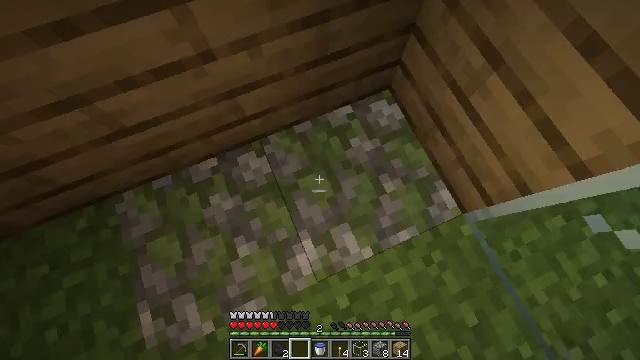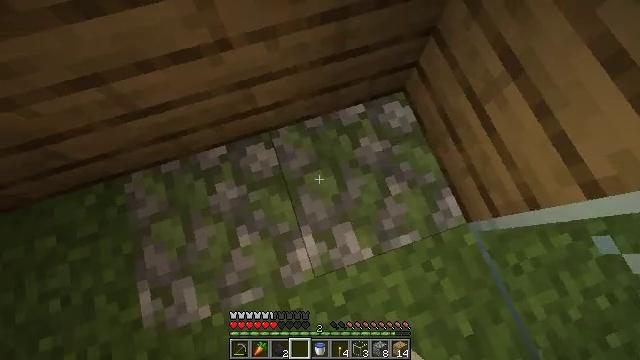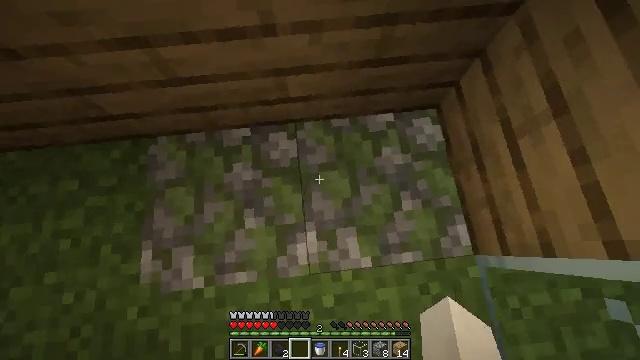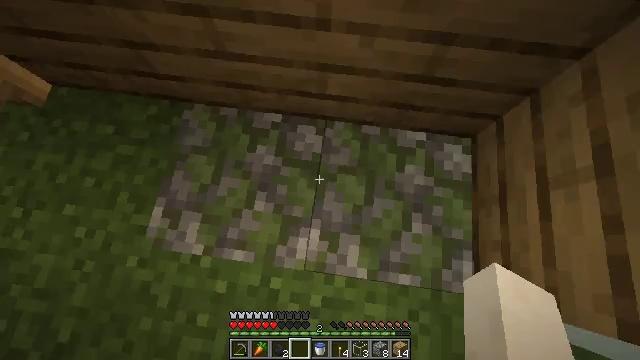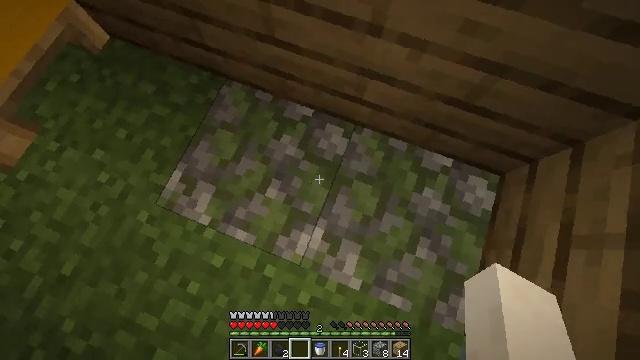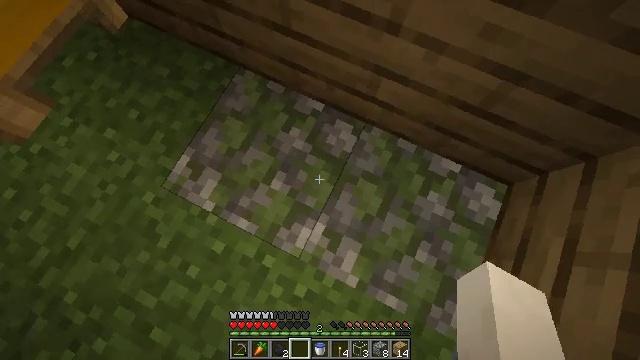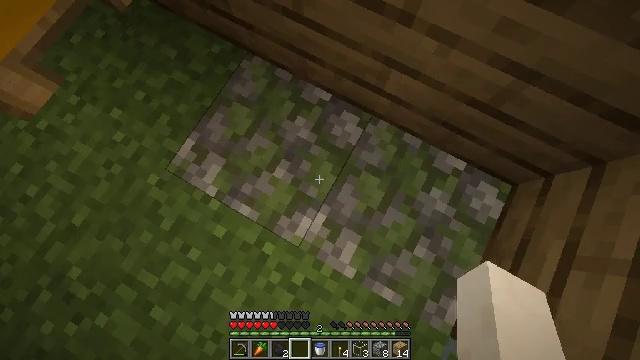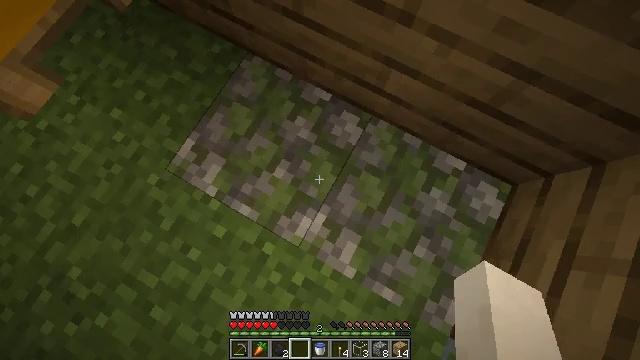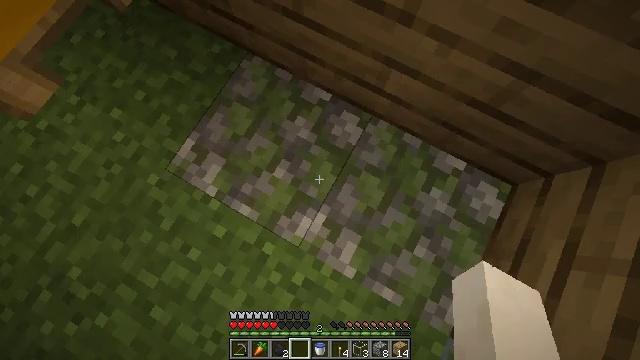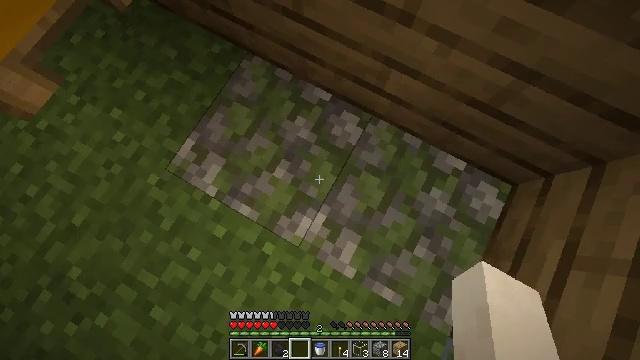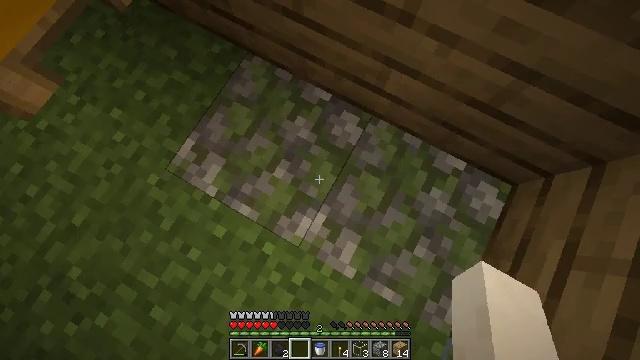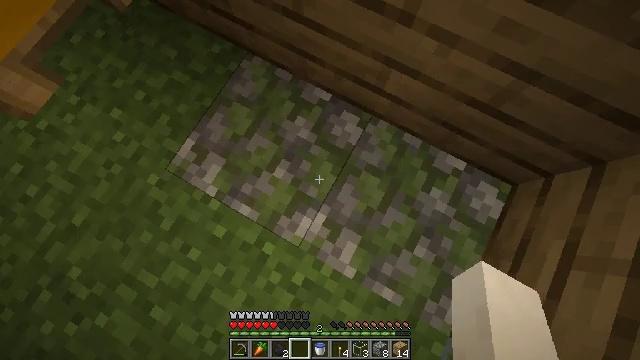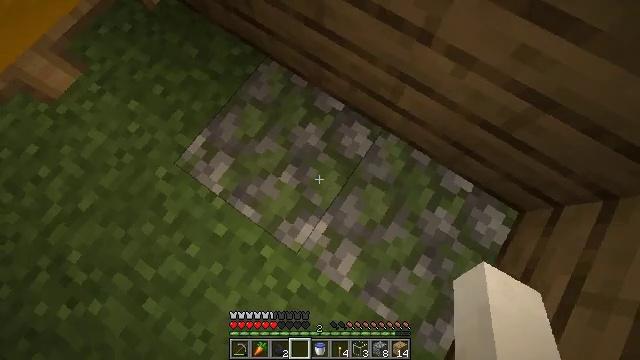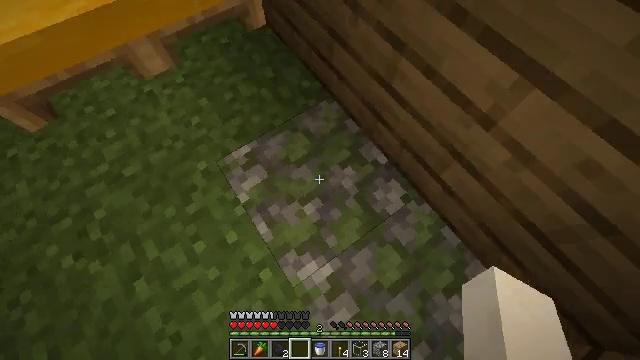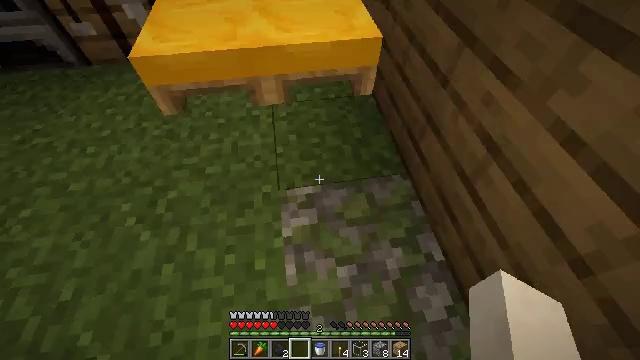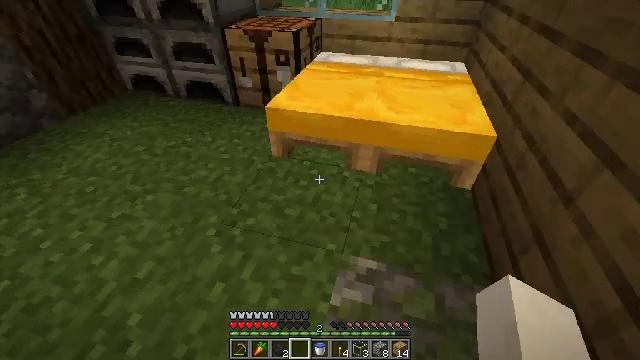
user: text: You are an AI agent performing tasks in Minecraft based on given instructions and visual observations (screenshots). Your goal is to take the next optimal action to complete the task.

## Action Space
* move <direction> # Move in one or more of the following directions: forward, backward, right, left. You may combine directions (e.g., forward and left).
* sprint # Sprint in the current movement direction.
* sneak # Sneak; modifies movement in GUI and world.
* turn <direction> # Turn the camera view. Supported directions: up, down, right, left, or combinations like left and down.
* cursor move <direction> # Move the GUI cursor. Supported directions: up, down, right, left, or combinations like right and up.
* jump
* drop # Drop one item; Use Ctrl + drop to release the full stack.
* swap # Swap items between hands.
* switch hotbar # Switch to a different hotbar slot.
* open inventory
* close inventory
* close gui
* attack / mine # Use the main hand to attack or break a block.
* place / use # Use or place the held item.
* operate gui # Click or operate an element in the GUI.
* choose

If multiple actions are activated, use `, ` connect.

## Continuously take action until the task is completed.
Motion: motion action
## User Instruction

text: Left click on the bell to mine it.
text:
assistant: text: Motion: turn left
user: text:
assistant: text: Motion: turn left
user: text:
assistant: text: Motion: turn left
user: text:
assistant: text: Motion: turn left
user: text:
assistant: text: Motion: turn left and down
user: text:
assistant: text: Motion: turn left and down
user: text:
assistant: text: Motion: no_op
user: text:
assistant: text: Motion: no_op
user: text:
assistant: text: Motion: no_op
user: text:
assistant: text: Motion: no_op
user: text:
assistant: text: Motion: no_op
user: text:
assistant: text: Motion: turn left and up
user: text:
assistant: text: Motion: turn left and up
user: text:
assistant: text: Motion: turn left and up
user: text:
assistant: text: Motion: turn left and up
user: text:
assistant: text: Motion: turn left and up
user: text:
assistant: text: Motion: turn left
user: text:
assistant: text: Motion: turn left and down
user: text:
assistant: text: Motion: turn left and down
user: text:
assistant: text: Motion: turn left and down
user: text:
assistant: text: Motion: turn left and down
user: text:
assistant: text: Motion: turn left and down
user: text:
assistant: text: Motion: turn left and down
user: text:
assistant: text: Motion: turn left and down
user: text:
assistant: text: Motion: turn left and down
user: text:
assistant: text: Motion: turn left and down
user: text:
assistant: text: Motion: turn left and down
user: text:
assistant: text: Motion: turn left and down
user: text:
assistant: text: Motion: turn left and down
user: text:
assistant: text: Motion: turn left and down